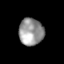
Tissue: skin
Cell type: Others
Senescence score: 0.706
Nuclear area (px): 658
Mean DAPI intensity: 151.096